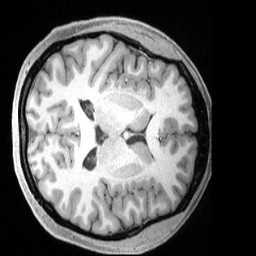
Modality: T1w
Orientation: axial
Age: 32
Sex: female
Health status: ill
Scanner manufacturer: siemens
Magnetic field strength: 3 T
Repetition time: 2.4 s
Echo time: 0.00222 s